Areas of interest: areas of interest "Comprehensive Gymnasium"
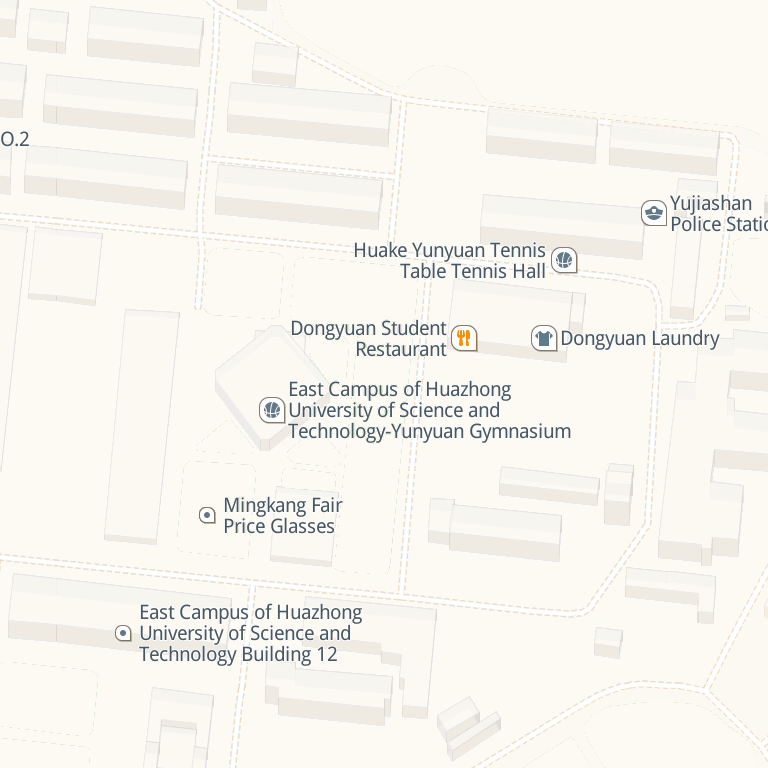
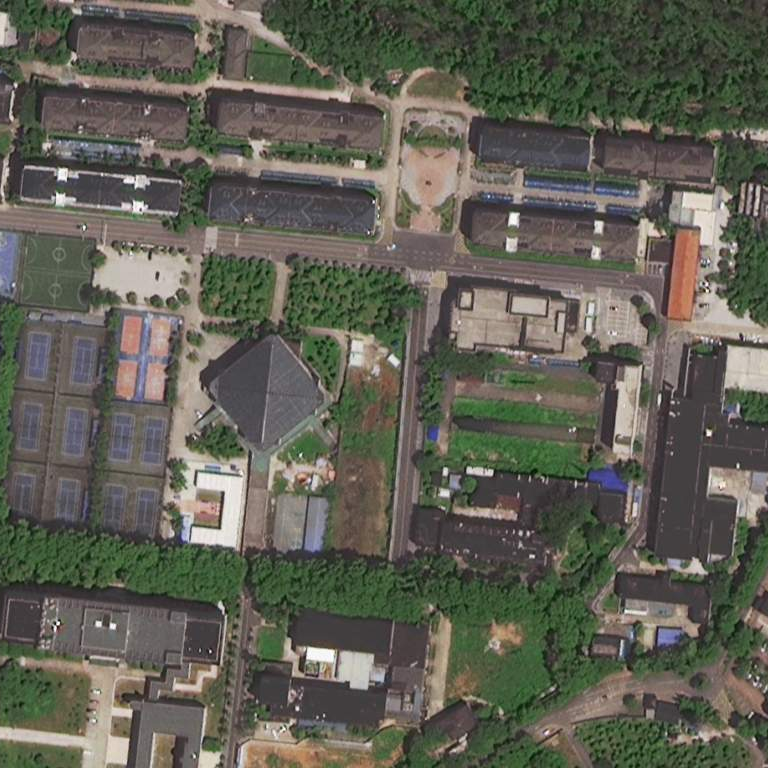